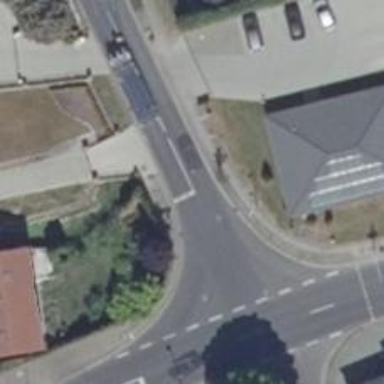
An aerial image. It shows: Road with traffic signals.